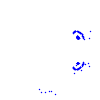
Particle: kaon